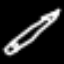
Label: pencil